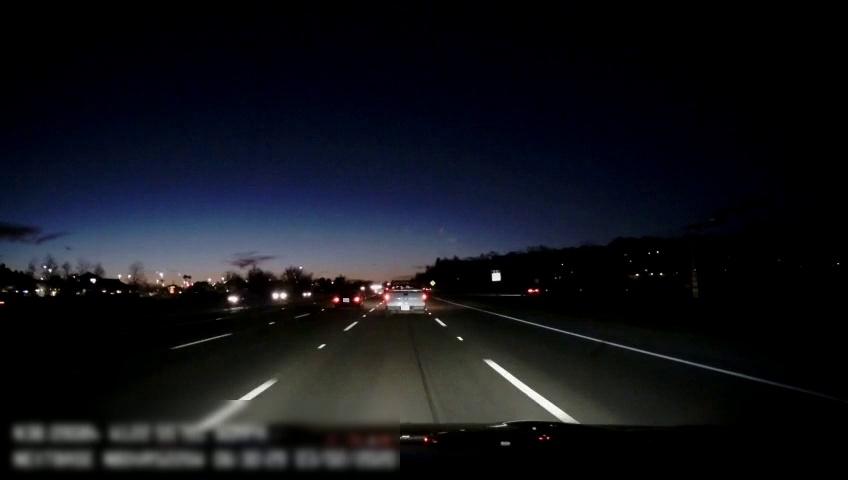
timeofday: Night
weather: Other
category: Drivable Space
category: Vehicles | Truck
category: Vehicles | Car
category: Vehicles | Car
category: Vehicles | Car
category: Lanes | Alternate Lane
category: Lanes | Alternate Lane
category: Lanes | Alternate Lane
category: Lanes | Alternate Lane